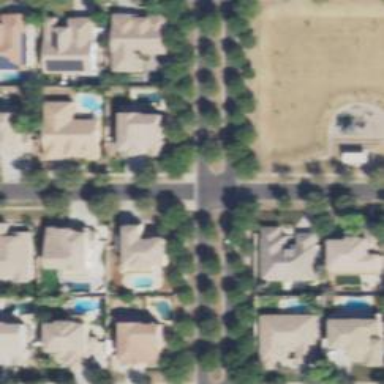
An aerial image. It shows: Residential road.